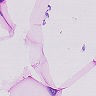
Metastatic tissue present: no